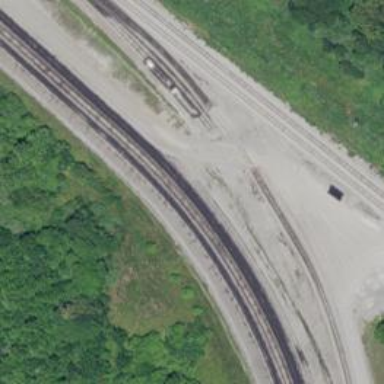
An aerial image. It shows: Level crossing along the railway.